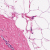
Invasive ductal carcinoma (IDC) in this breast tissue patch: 0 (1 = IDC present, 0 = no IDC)